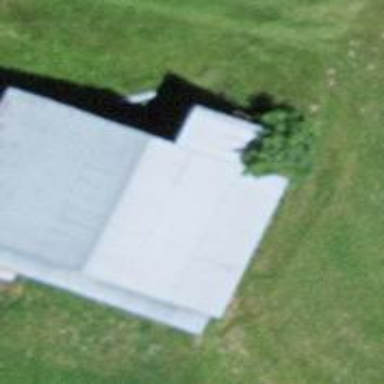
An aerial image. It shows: Rural barn.